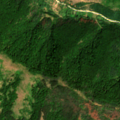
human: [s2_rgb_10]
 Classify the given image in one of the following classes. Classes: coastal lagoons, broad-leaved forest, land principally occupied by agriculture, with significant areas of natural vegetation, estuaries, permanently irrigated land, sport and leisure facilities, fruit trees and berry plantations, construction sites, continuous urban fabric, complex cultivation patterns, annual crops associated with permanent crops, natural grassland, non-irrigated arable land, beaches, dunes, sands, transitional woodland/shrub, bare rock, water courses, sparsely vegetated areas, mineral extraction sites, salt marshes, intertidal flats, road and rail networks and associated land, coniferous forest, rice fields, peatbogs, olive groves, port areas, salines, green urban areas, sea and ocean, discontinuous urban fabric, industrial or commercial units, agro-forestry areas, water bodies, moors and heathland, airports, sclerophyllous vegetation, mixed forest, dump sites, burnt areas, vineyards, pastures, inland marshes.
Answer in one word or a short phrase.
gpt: land principally occupied by agriculture, with significant areas of natural vegetation, broad-leaved forest, coniferous forest, mixed forest, natural grassland, transitional woodland/shrub